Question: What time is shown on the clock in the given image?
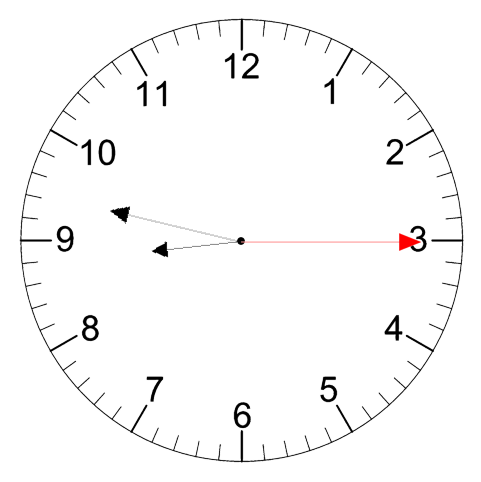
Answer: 08:47:15